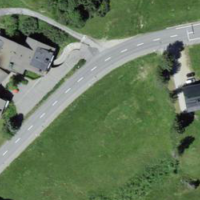
EUNIS habitat code: 26
Species observed at this site:
Corvus corone
Polypodium vulgare
Turdus philomelos
Lophophanes cristatus
Chloris chloris
Anthus spinoletta
Prunella modularis
Turdus viscivorus
Fringilla coelebs
Carduelis carduelis
Turdus merula
Juniperus communis
Saxicola rubetra
Emberiza cia
Parus major
Erithacus rubecula
Crocus vernus
Primula hirsuta
Turdus pilaris
Phoenicurus ochruros
Rumex alpinus
Nucifraga caryocatactes
Phoenicurus phoenicurus
Pyrrhocorax graculus
Corvus corax
Motacilla alba
Ficedula hypoleuca
Periparus ater